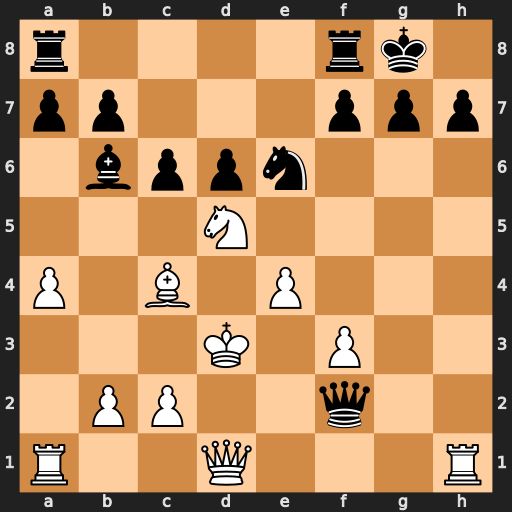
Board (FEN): r4rk1/pp3ppp/1bppn3/3N4/P1B1P3/3K1P2/1PP2q2/R2Q3R
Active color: w
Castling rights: -
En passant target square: -
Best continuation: Ne7+ Kh8 Rxh7+ Kxh7 Qh1+ Qh4 Qxh4#